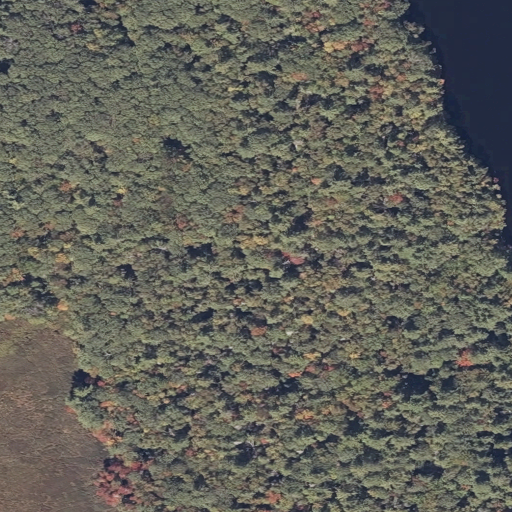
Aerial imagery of island in Maine named Sheep Island containing mixed forest, deciduous forest, evergreen forest, woody wetlands, and open water